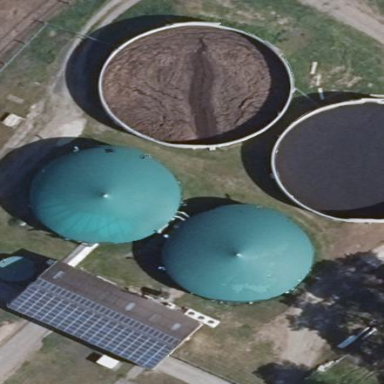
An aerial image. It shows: Building with covered reservoir that serves as generator. The roof of the reservoir is round in shape.